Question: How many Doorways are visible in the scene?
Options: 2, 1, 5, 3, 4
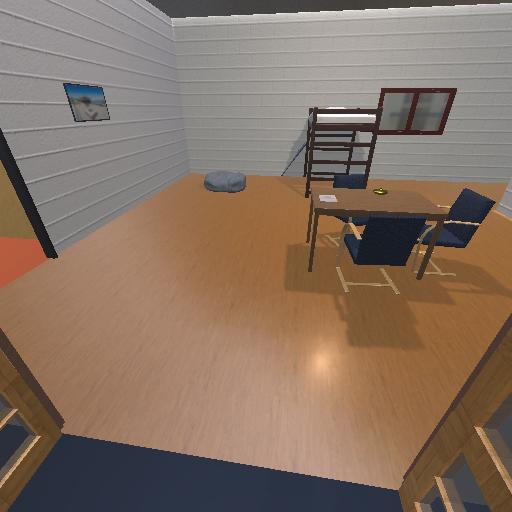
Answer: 2